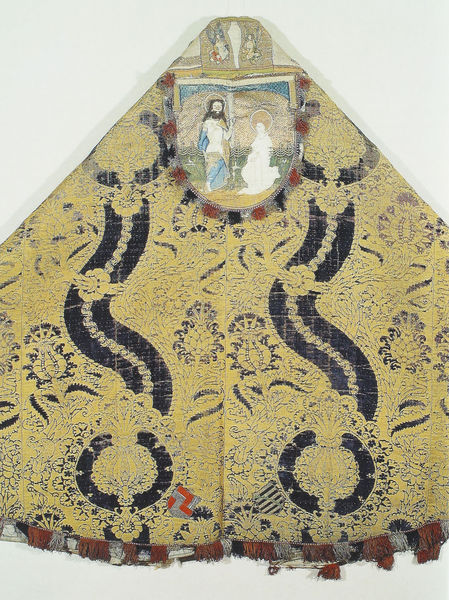
Titel: Schwarzviolett-goldenes Brokatsamtpluviale
Institution: Halberstadt, Domschatz
Schlagwörter: berg, blau, mann, umhang, wasser, weiß, gelb, grün, blumen, frau, schwarz, szene, rot, tuch, muster, ornament, bart, kleidung, kragen, kirche, fransen, gewand, gold, mantel, stickerei, stoff, borte, seide, engel, farbig, wellen, ornamente, jungfrau, kreise, brokat, damast, wappen, heiligenschein, christus, jesus, mittelalter, priester, heilige, golden, gewebe, heilig, textil, maria, magdalena, gewebt, ornat, verkündigung, sachsen, borten, glorie, priestergewand, lithurgie, goldbrokat, kasel, 1500, damst, lithurgisches